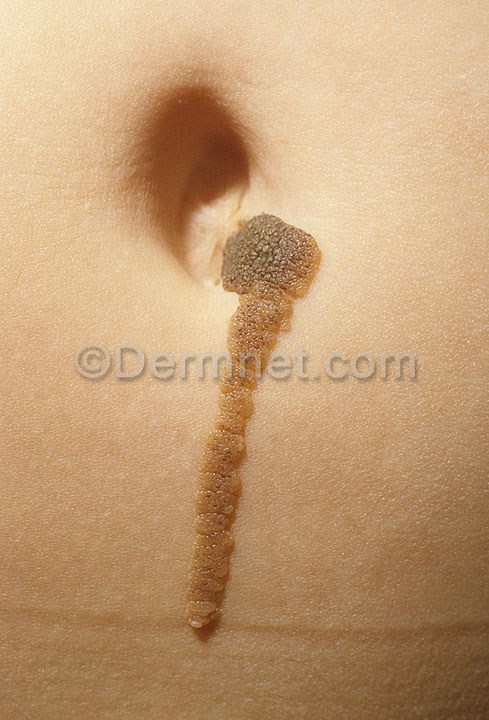
Disease: Seborrheic Keratoses and other Benign Tumors